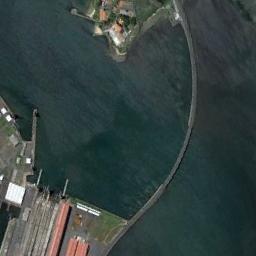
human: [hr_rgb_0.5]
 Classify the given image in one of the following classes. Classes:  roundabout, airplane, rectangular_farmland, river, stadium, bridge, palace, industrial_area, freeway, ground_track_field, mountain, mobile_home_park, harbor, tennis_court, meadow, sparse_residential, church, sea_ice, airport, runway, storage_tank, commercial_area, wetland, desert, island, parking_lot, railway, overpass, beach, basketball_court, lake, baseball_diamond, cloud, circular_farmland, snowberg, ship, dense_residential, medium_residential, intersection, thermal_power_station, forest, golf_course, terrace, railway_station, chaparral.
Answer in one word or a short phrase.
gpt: bridge